Interaction volume radius: 10 \u00c5
Interaction volume height: 25 \u00c5
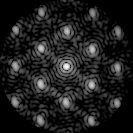
Disorder parameter: 0.2926